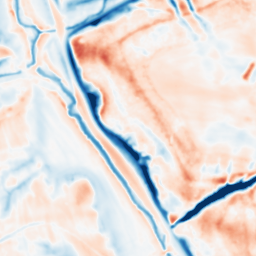
Category: multiscale
Decomposition family: dog_multiscale
Decomposition parameters: sigma_ratio: 2
n_scales: 3
base_sigma: 1
Upsampling method: linear_exact
Upsampling parameters: scale: 4
Upsampling scale: 4